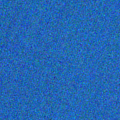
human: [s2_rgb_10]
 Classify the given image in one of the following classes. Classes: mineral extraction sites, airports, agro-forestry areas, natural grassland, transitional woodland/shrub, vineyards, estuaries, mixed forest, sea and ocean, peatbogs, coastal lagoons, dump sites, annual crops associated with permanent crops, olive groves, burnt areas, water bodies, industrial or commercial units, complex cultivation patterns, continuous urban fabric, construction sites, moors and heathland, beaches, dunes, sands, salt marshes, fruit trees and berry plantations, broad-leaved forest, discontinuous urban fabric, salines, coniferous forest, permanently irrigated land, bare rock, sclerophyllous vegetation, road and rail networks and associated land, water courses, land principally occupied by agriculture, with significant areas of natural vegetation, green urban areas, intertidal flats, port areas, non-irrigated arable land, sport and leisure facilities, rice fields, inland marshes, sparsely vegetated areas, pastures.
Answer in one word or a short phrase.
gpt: sea and ocean